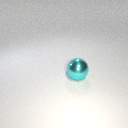
large cyan metal sphere